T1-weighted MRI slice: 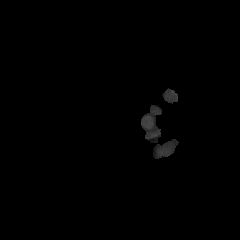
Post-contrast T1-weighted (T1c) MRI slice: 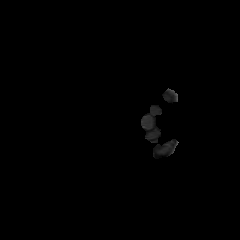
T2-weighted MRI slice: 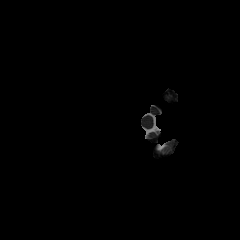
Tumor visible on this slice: no